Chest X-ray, PA view. Patient: 49 years old, sex M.
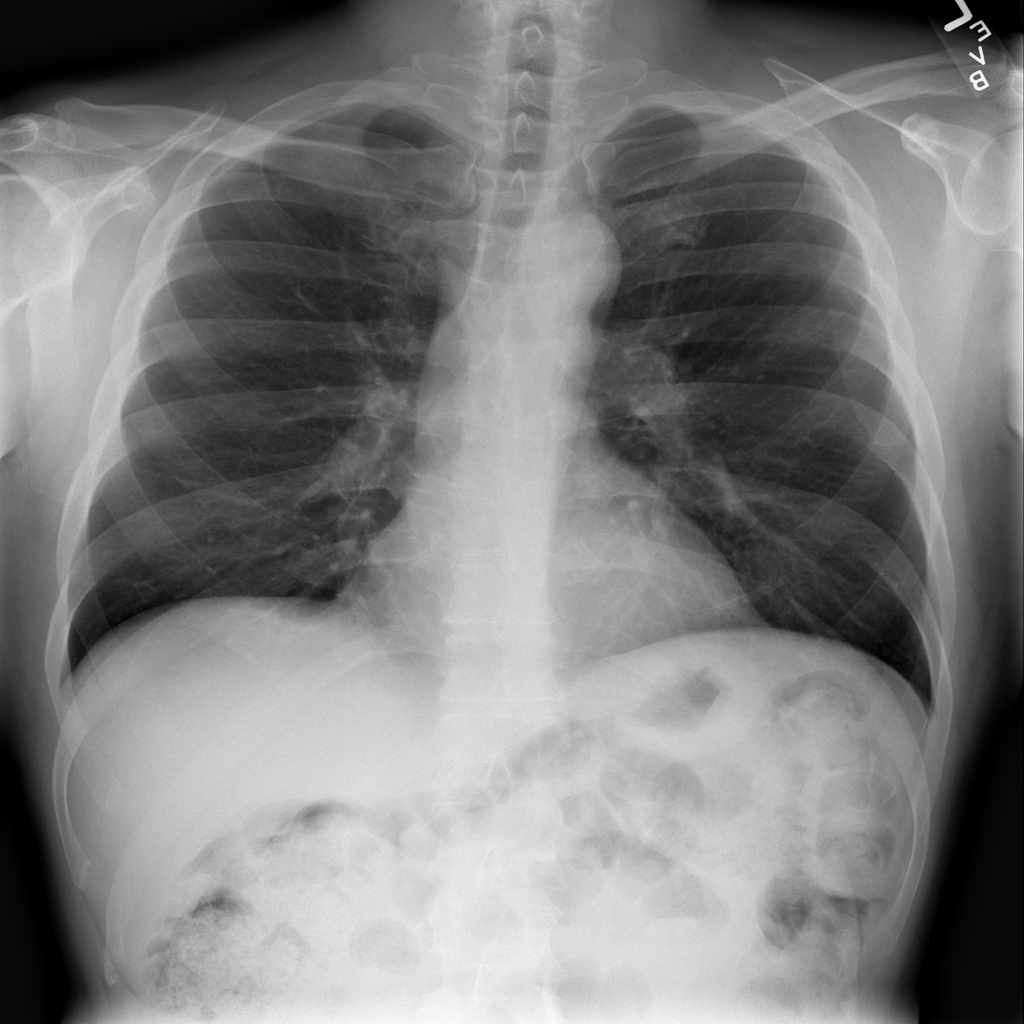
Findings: No Finding